Field crop: maize
Growth stage: 2
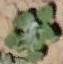
Species: chenopodium